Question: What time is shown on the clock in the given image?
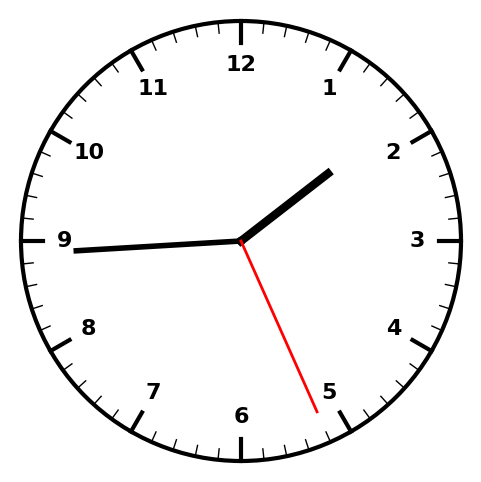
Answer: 01:44:26